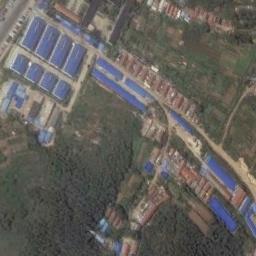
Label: industrial_area